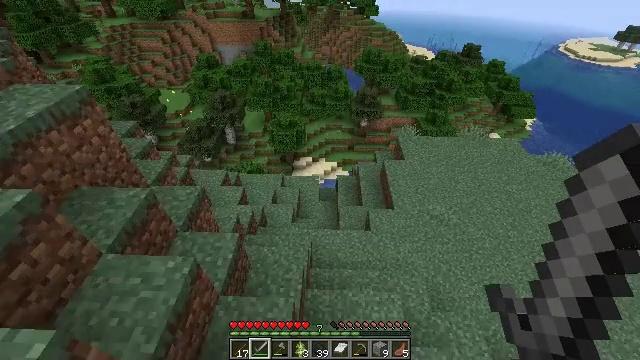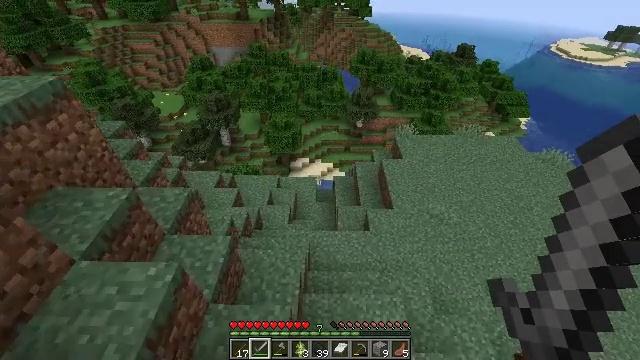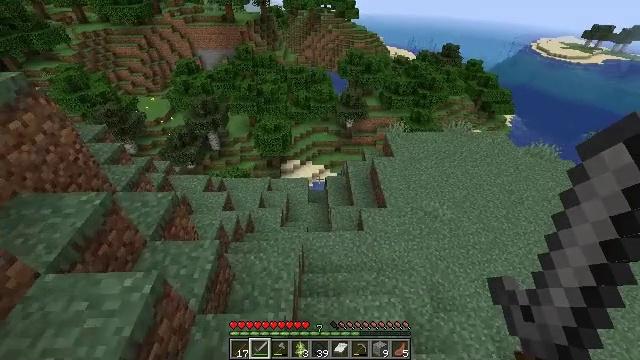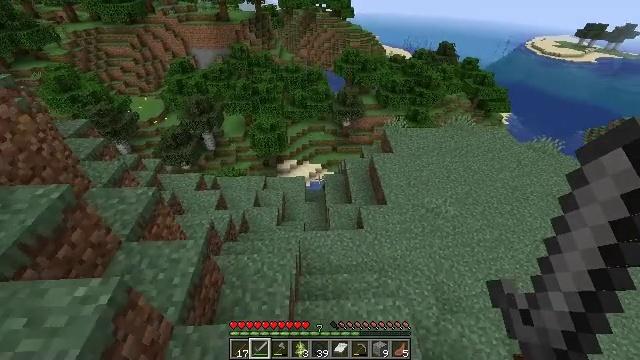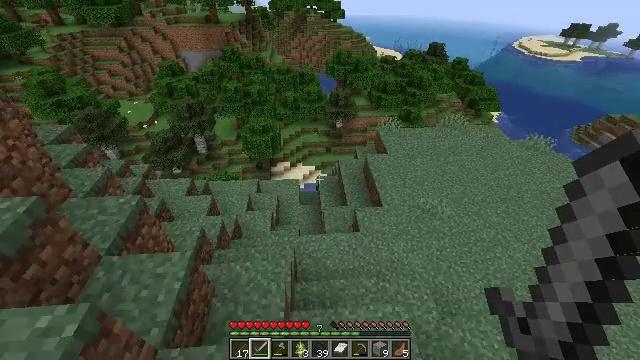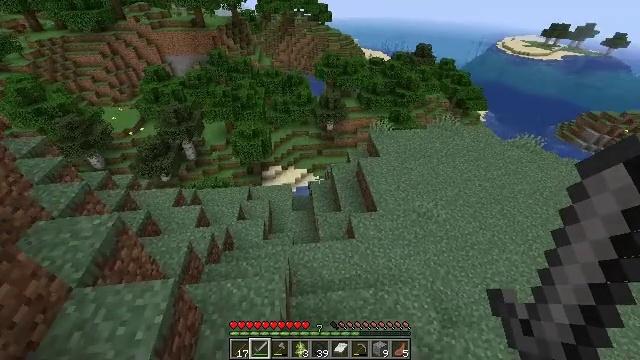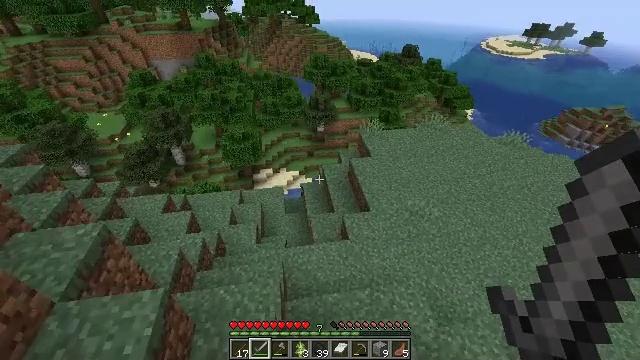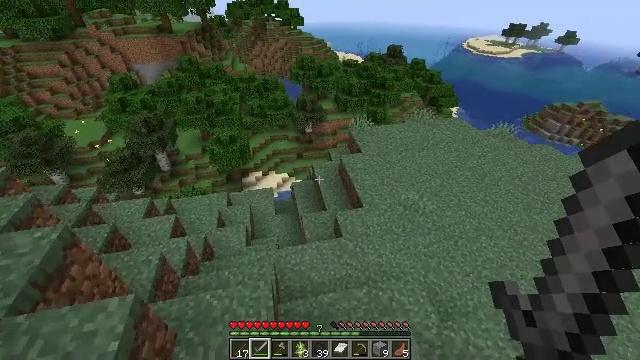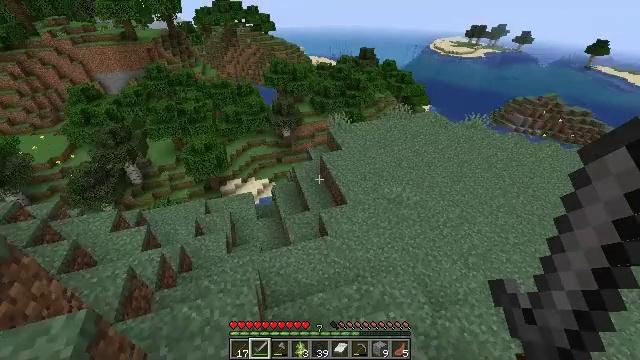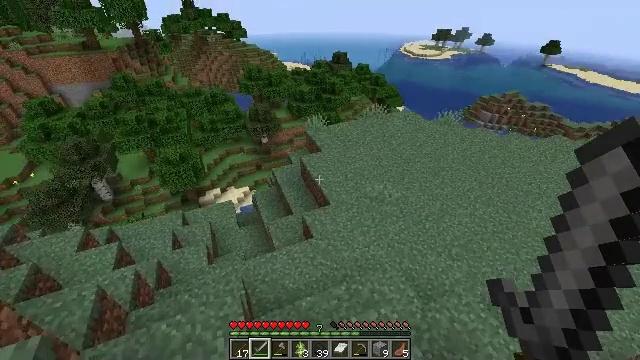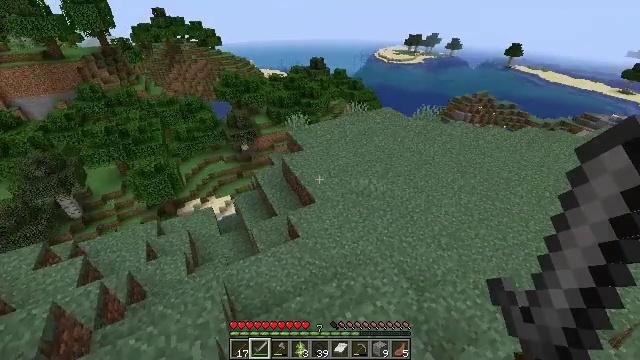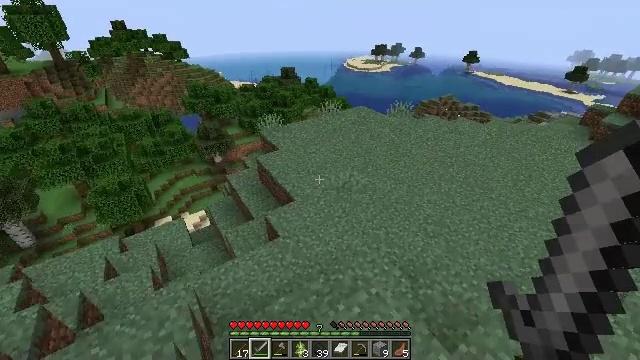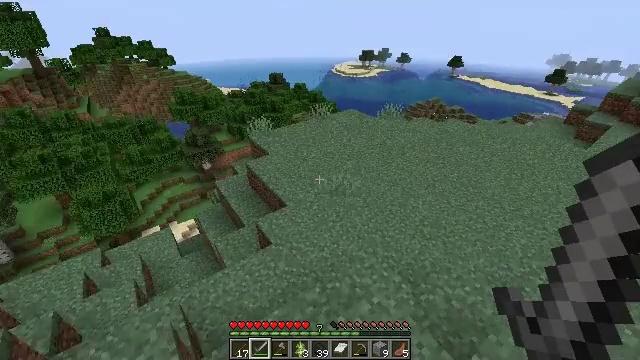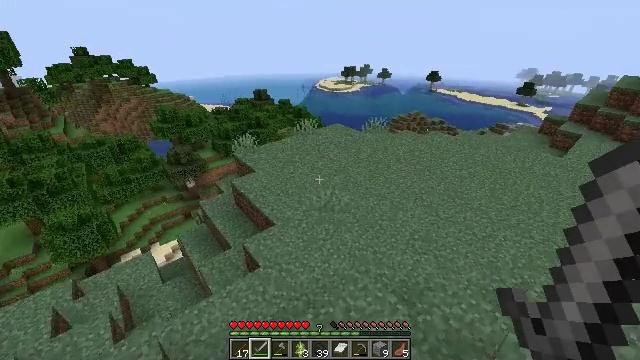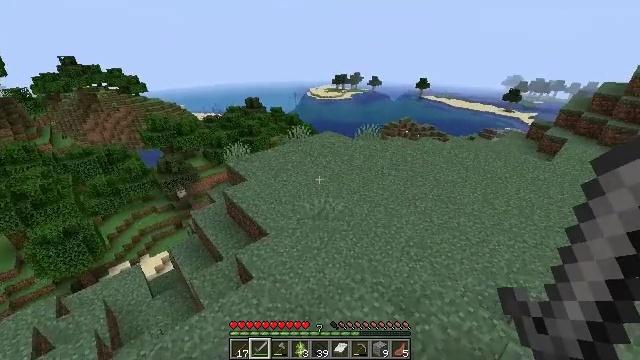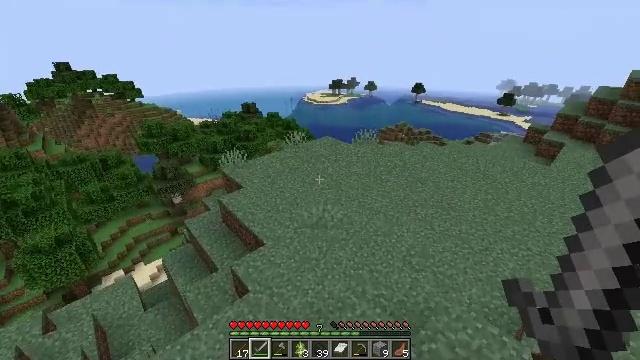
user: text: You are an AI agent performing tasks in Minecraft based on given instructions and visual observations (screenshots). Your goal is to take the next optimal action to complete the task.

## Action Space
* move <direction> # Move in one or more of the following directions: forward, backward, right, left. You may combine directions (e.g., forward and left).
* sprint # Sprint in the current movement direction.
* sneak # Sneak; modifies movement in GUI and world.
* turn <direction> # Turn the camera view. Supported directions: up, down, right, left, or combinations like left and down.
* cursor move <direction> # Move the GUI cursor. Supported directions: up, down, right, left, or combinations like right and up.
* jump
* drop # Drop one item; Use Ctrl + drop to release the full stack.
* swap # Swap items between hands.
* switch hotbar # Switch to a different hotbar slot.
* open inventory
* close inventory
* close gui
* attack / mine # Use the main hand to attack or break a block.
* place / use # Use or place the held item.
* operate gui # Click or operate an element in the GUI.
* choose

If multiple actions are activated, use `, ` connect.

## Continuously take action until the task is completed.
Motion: motion action
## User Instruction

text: Gather oak leaves by attacking.
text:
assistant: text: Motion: move forward, turn right
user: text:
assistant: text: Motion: move forward, turn right
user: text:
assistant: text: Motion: move forward
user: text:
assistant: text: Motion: move forward, turn right
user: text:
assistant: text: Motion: turn right
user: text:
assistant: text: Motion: turn right
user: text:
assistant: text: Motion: turn right
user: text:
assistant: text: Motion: turn right
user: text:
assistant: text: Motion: turn right and up
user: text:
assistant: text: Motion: turn right and up
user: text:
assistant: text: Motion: move forward, turn right and up
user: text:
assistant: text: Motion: move forward, turn right and up
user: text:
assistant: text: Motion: move forward, turn right and up
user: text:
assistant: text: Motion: move forward, turn right and up
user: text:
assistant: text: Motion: move forward
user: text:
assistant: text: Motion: move forward, turn right and up
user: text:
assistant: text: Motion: move forward, turn right
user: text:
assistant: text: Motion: move forward, turn right and up
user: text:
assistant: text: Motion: move forward, turn right and up
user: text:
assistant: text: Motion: move forward
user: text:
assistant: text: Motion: move forward
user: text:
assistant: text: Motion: move forward
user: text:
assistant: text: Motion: move forward
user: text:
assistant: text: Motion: move forward
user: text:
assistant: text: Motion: move forward
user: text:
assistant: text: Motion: move forward, turn right
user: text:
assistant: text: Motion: move forward, turn right
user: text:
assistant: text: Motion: move forward, turn right
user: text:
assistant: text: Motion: move forward, turn right
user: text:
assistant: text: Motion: move forward, turn right